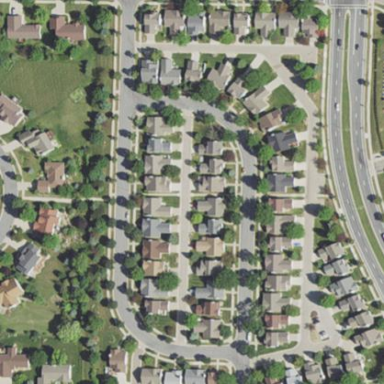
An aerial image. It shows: Residential area within neighborhood.